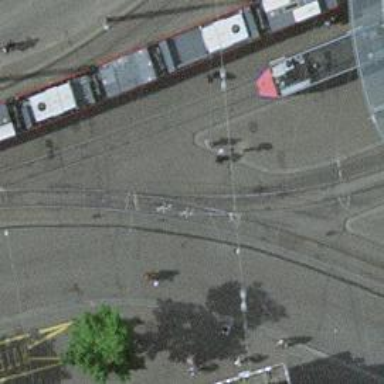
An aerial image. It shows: Tram level crossing on railway.